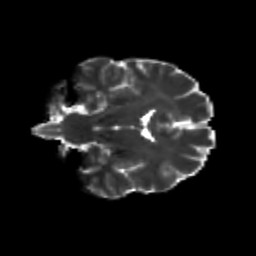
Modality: T2w
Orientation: coronal
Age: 38
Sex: female
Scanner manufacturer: siemens
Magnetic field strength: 3 T
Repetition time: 8.6 s
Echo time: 0.095 s